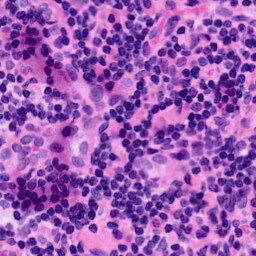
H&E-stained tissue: LymphNode